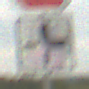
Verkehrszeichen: VerlaufVorfahrtsstrasse4
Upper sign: Stop
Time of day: SunriseSunset
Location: Outdoor (RoadRail)
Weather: PartlyCloudy
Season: NotSpecified
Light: Natural